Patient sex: M
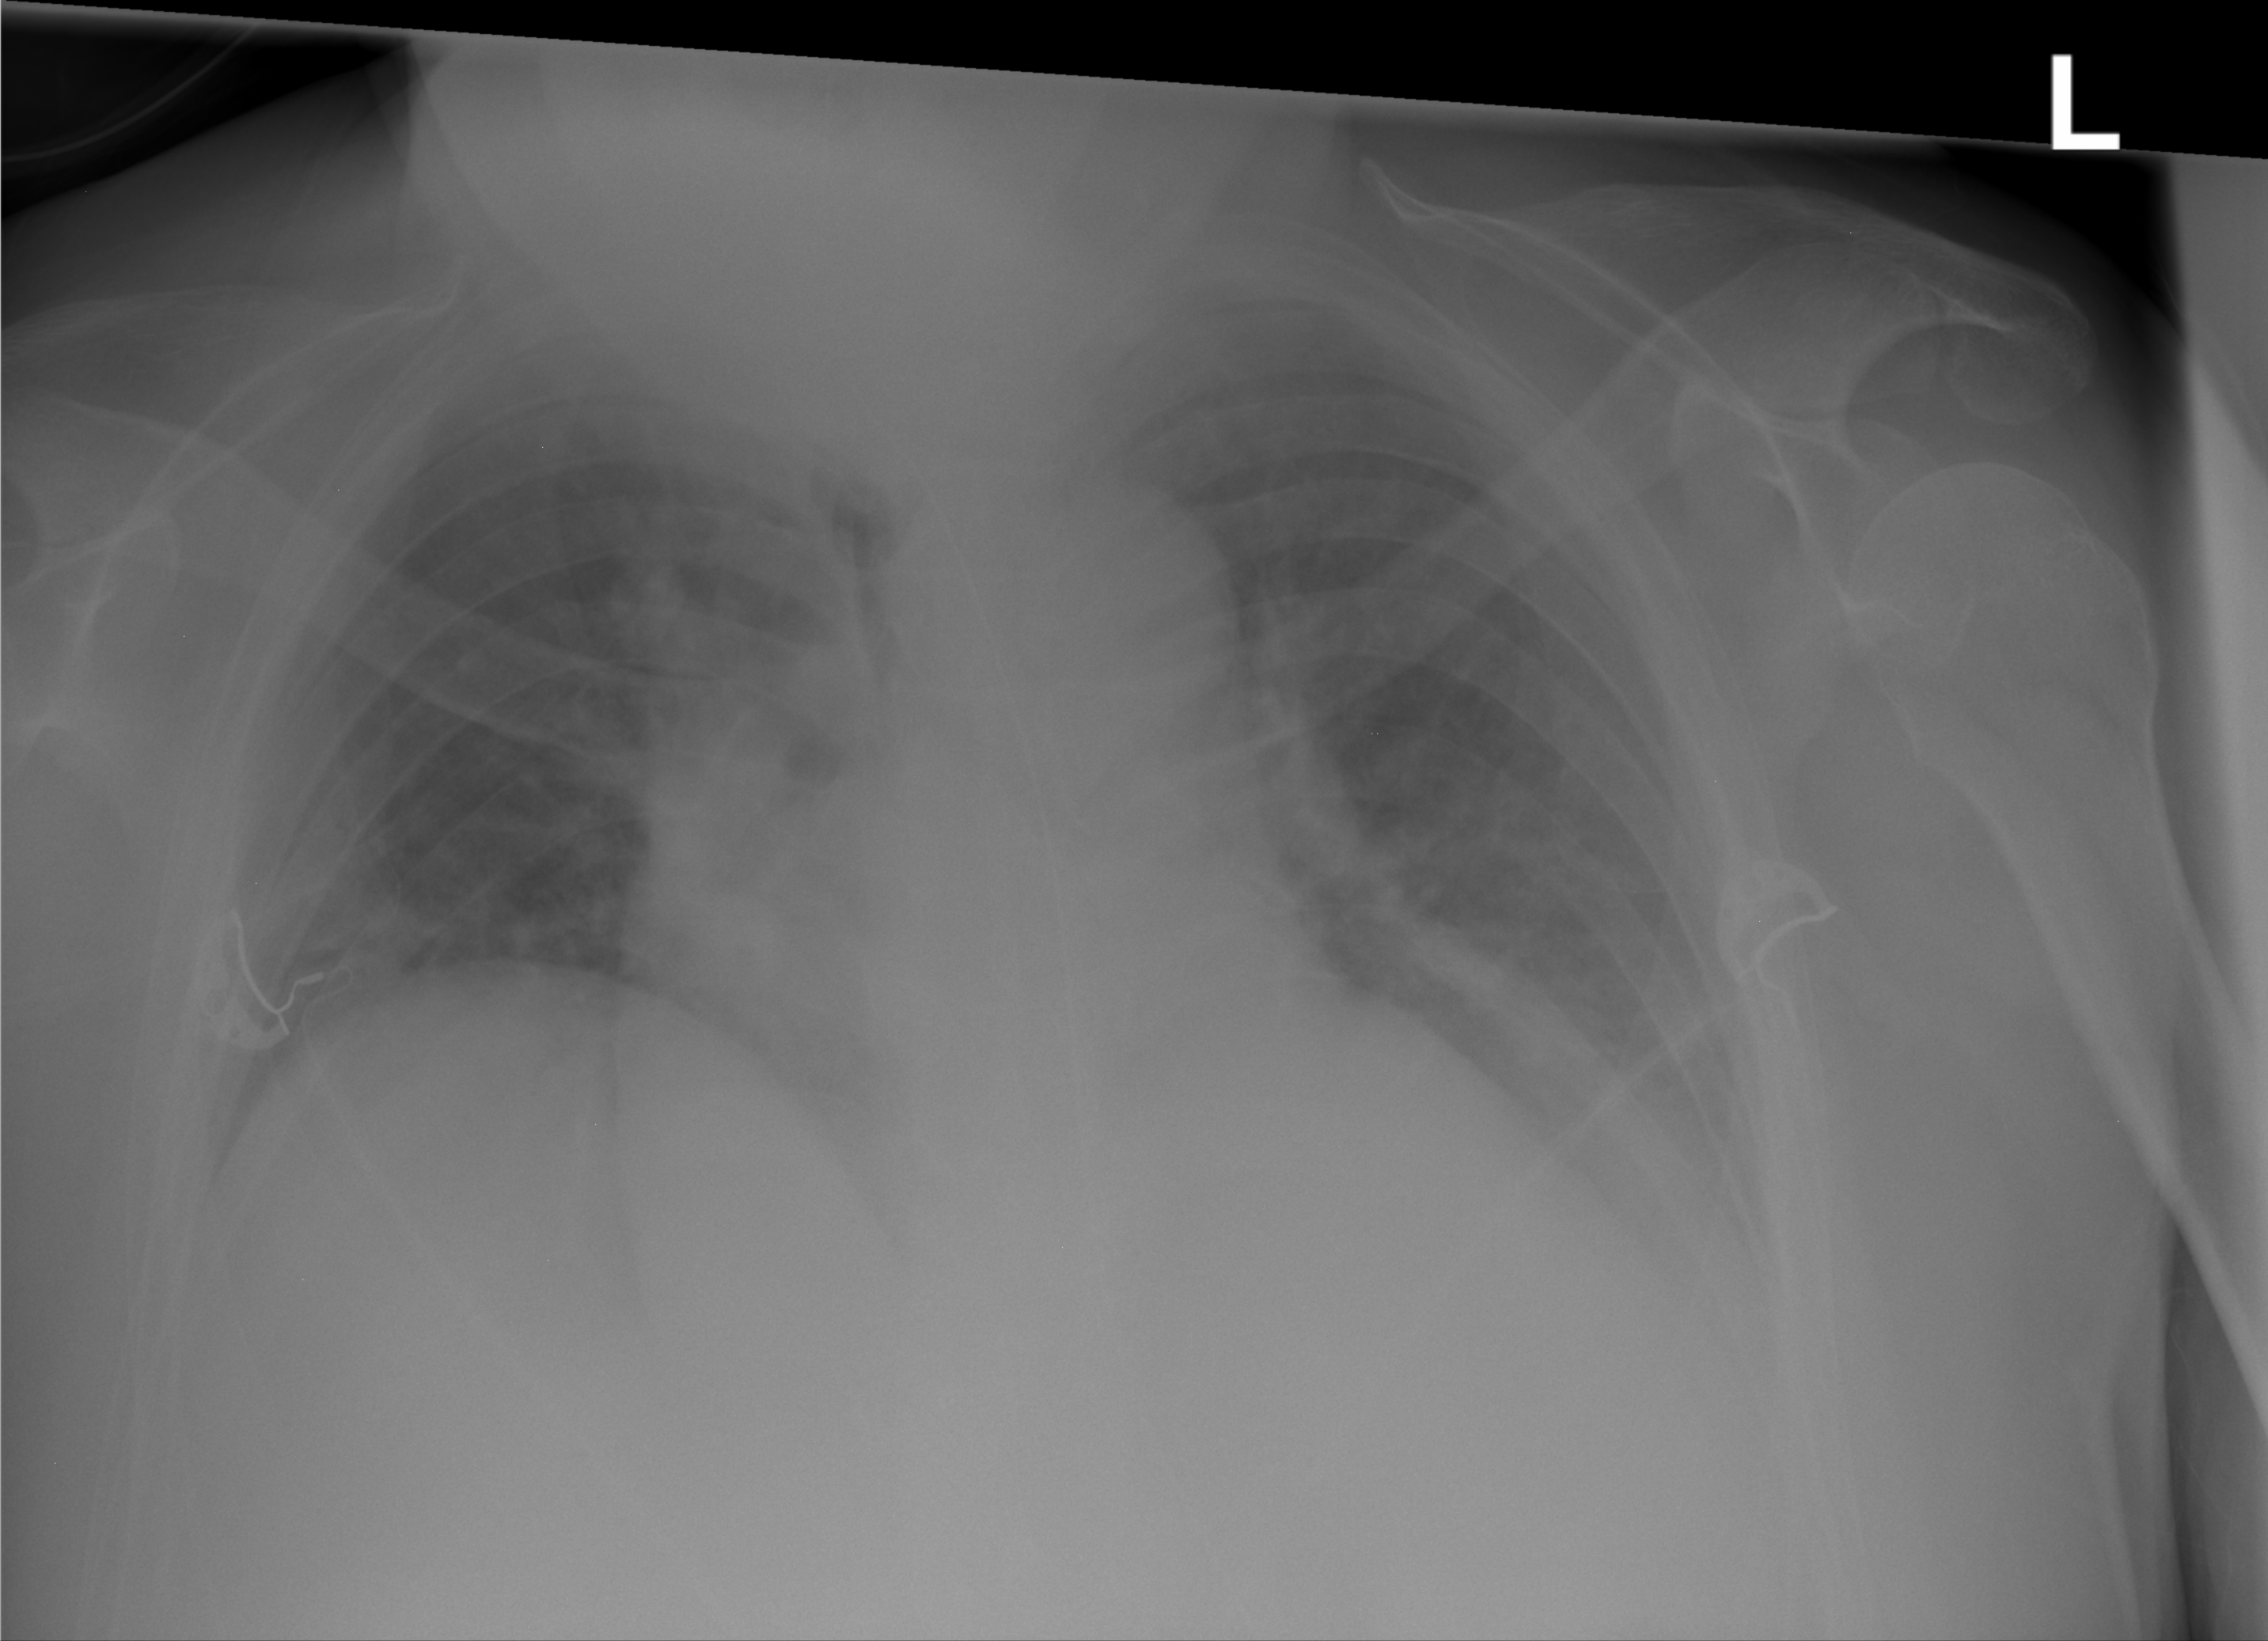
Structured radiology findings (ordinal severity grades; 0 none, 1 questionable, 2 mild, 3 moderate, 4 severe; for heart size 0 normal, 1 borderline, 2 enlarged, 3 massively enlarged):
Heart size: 2
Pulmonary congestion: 0
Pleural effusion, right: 0
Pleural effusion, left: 2
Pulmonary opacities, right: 0
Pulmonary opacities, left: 0
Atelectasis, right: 0
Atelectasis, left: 2